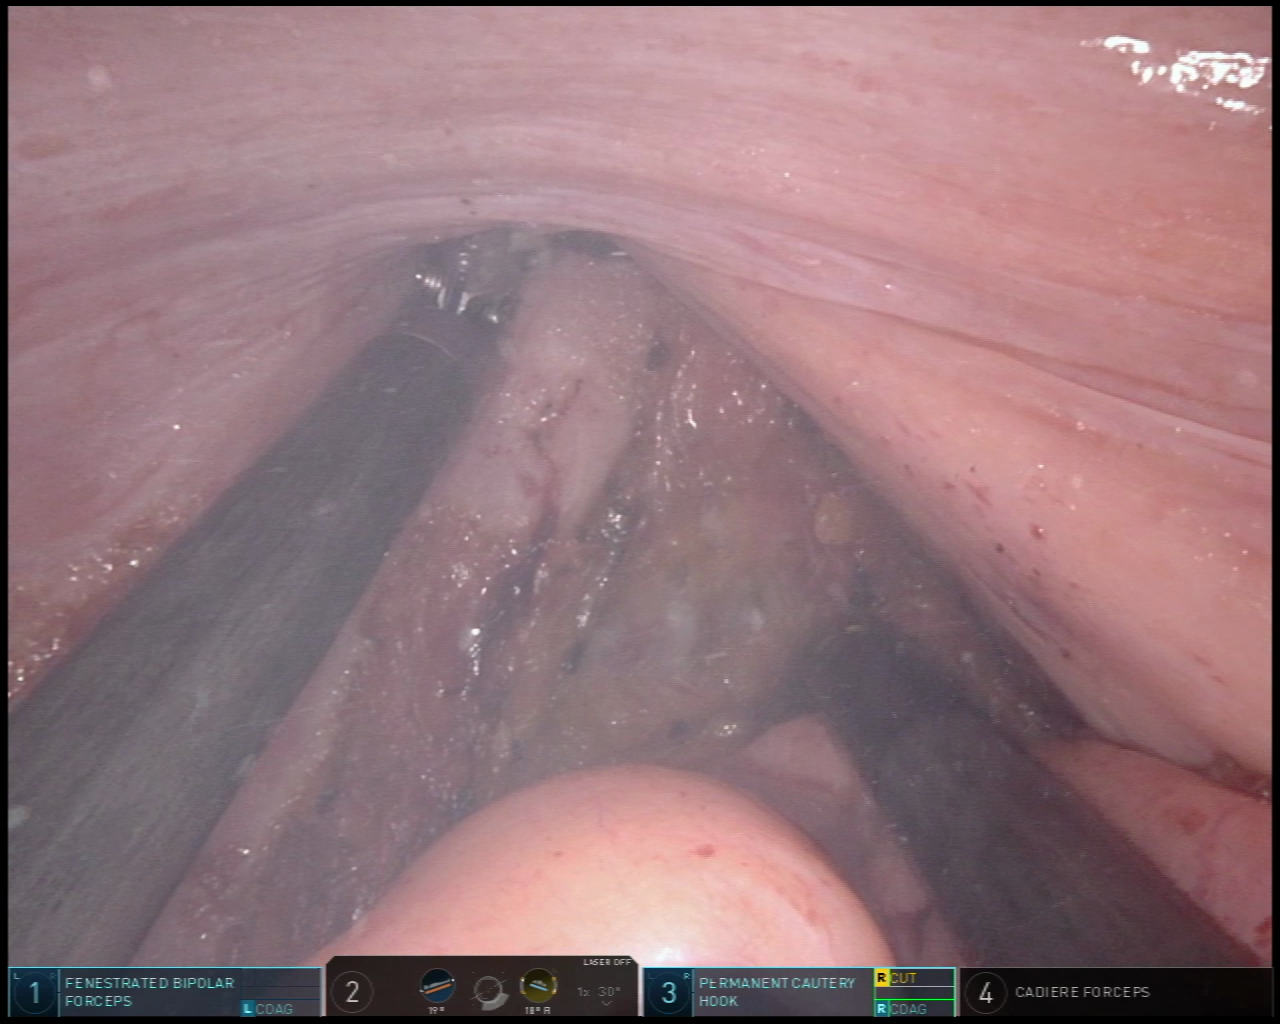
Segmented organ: vesicular_glands
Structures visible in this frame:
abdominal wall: no
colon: no
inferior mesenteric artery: no
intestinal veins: no
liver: no
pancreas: no
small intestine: no
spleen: no
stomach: no
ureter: no
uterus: no
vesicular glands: yes